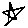
Label: star